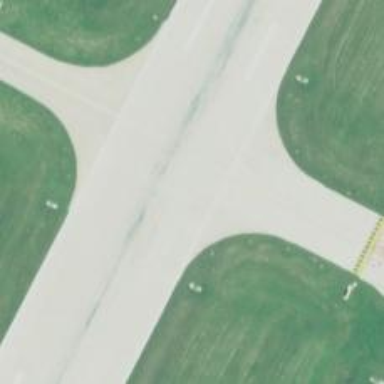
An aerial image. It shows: Image of taxiway at airport.